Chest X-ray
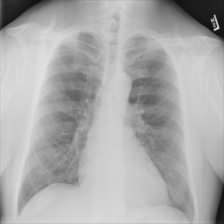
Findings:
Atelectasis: negative
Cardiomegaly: positive
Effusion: negative
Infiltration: negative
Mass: negative
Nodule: negative
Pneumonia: negative
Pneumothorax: negative
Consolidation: negative
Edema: negative
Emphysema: positive
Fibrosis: negative
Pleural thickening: negative
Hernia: negative